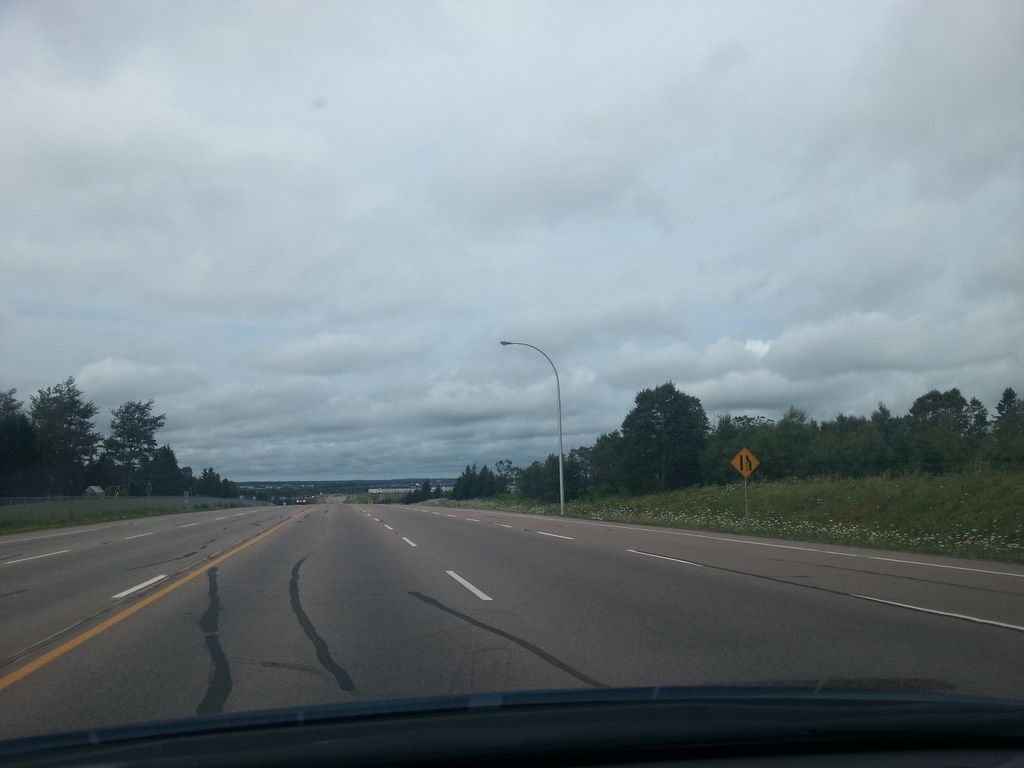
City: charlottetown